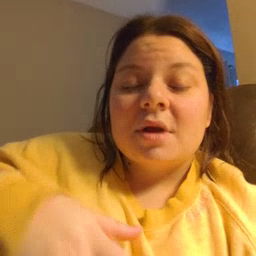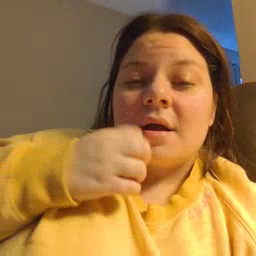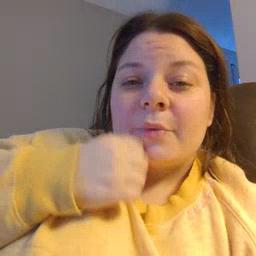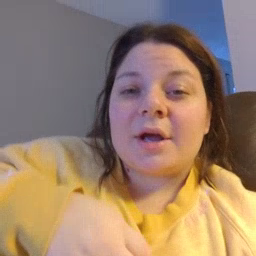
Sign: underwear